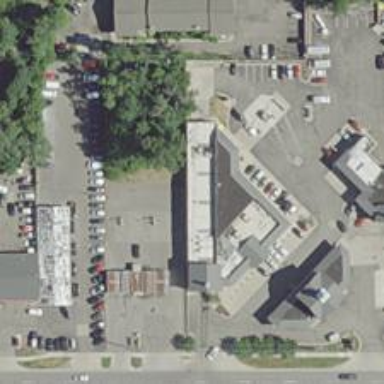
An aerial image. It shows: Convenience shop.